Question: I have the following setup:
1. Tab one: a series of view controller to purchase an item placing it in a shopping cart.
2. Tab two: a series of view controllers that show what you purchased in the past with a button to reorder. When you click reorder it places the items in the shopping cart
This is a simple graphical representation:

My problem is the following: Given that there are two paths to the shopping cart, it's possible to have two instances of it and that's very confusing to the user. How do I make sure the cart always loads in tab 1?
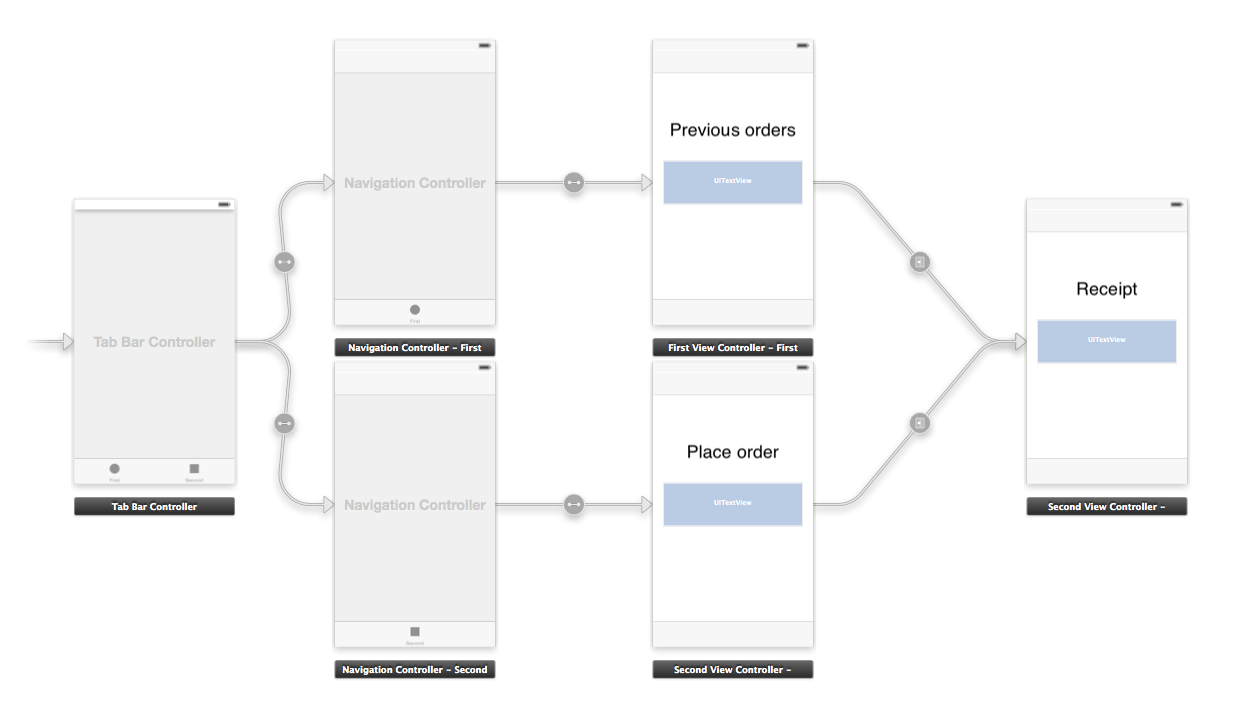
Answer: Create yours custom segue: subclass 'UIStoryboardSegue' and in '-perofrm' implement opening first tab and pushing SecondViewController.
'''
- (void) perform
{
SecondTabViewController* stvc = self.sourceViewController;
UITabBarController* tbc = stvc.navigationController.tabBarController;
UINavigationViewController* nvc = tbc.viewControllers.firstObject;
tbc.selectedViewController = nvc;
[nvc pushViewController:self.destinationViewController animated:YES];
}
'''